Aerial crown-view tile of a tropical tree (Barro Colorado Island, Panama), acquired 20250124:
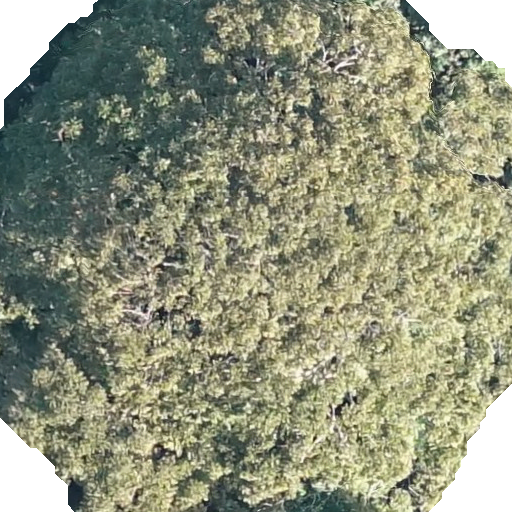
Species: Dipteryx oleifera
GBIF accepted scientific name: Dipteryx oleifera
Crown area: 443.214 m²